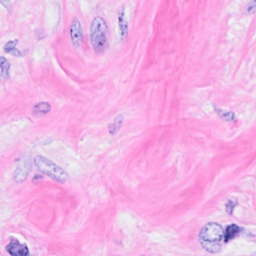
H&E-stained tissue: Breast